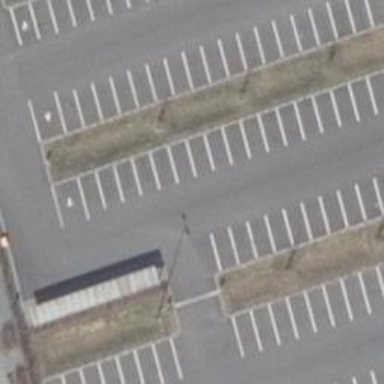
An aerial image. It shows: Asphalt parking aisle designated as service road.